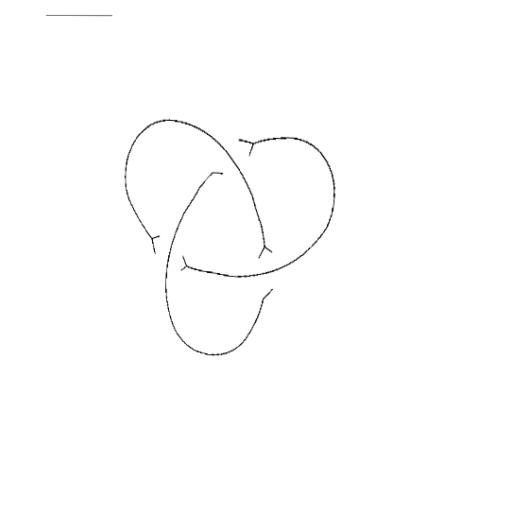
Crossing number: 3